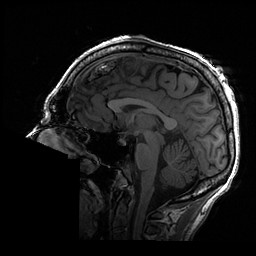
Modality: T1w
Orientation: axial